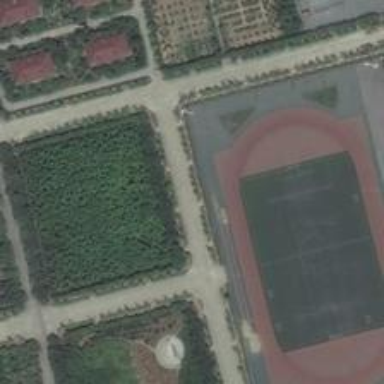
This place is orderly planned and divided into several rectangules .